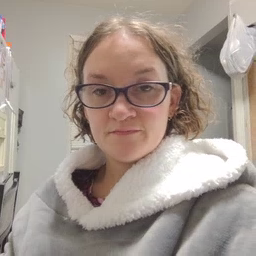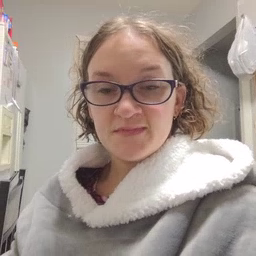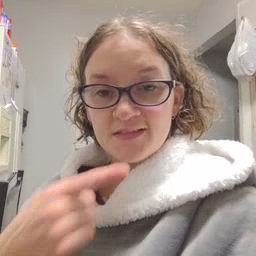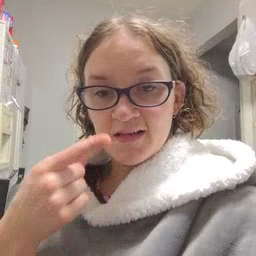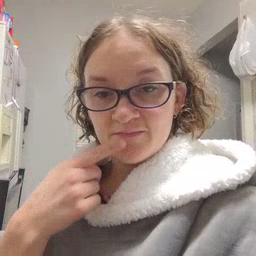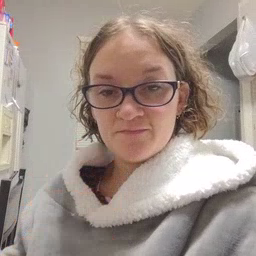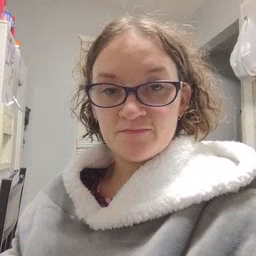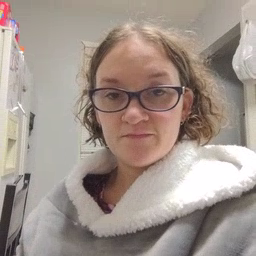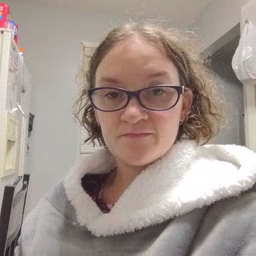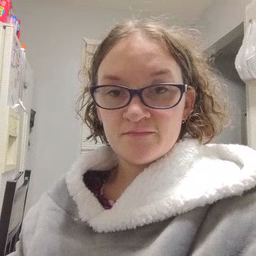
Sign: say